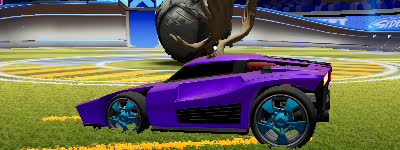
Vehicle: breakout